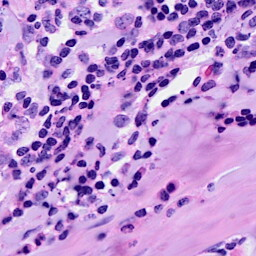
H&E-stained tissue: Breast